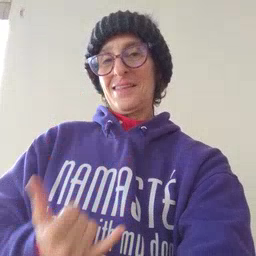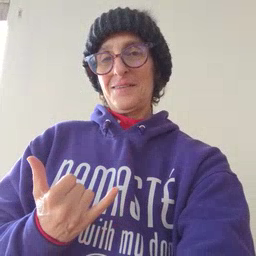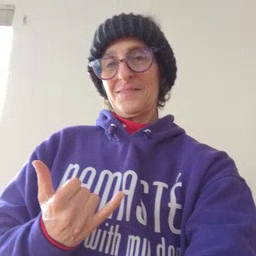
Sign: now